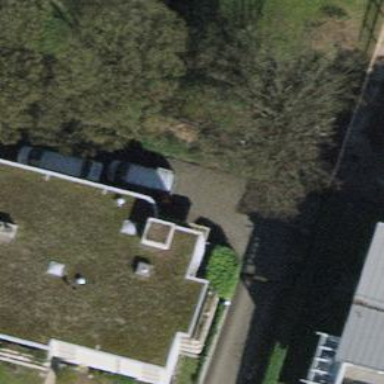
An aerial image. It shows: Building with apartments and flat roof.